Question: I am new to C# WPF and I am creating an application to add Item details to a form. My problem is I want to add item details from a wpf window to a datagrid which is in the main window. I created a class and add properties to set and get values. but I cannot get returns to main window from class. And I want to add those items to the datagrid too.
[
Class Code:
'''
public class AddItemToPRGrid
{
public string ItemNo { get; set; }
public string ItemName { get; set; }
public int Qty { get; set; }
public DateTime expDate { get; set; }
}
'''
Add Items Window Code:
'''
public partial class PnlAddItem : Window
{
public PnlAddItem()
{
InitializeComponent();
}
public static string no;
private void btnAddItem_Click(object sender, RoutedEventArgs e)
{
AddItemToPRGrid addItemToPRGrid = new AddItemToPRGrid();
addItemToPRGrid.ItemNo = txtItemNo.Text;
addItemToPRGrid.ItemName = txtItemName.Text;
addItemToPRGrid.Qty = Convert.ToInt32(txtItemQty.Text);
addItemToPRGrid.expDate = (DateTime)dpItemExpDate.SelectedDate;
this.Visibility = Visibility.Hidden;
}
}
'''
Main Window Code:
'''
public partial class MainWindow : Window
{
public MainWindow()
{
InitializeComponent();
}
private void btnCreatePR_Click(object sender, RoutedEventArgs e)
{
AddItemToPRGrid addItemToPRGrid = new AddItemToPRGrid();
//This MessageBox is used to identify whether the value is return from class
MessageBox.Show(addItemToPRGrid.ItemNo);
}
private void btnAddItem_Click(object sender, RoutedEventArgs e)
{
PnlAddItem AddItemWindow = new PnlAddItem();
AddItemWindow.ShowDialog();
}
}
'''
XAML Code:
'''
<Grid Height="250">
<DataGrid x:Name="dataGridAddItem"
CanUserAddRows="True"
ColumnWidth="*">
<DataGrid.Columns>
<DataGridTextColumn Header="Item No" Binding="{Binding ino}"/>
<DataGridTextColumn Header="Item Name" Binding="{Binding iname}"/>
<DataGridTextColumn Header="Quantity" Binding="{Binding qty}"/>
<DataGridTextColumn Header="Expiry Date" Binding="{Binding expirydate}"/>
</DataGrid.Columns>
</DataGrid>
</Grid>
'''
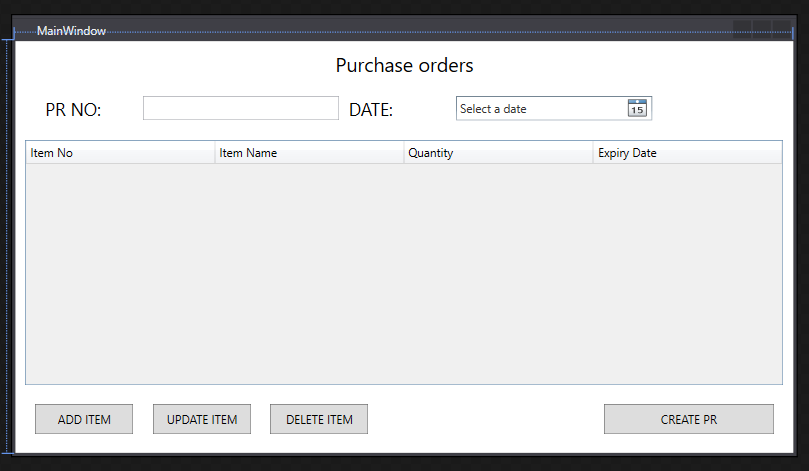
Answer: you can return result via property:
'''
public partial class PnlAddItem : Window
{
public PnlAddItem()
{
InitializeComponent();
}
public AddItemToPRGrid Item { get; private set; }
private void btnAddItem_Click(object sender, RoutedEventArgs e)
{
Item = new AddItemToPRGrid
{
ItemNo = txtItemNo.Text,
ItemName = txtItemName.Text,
Qty = Convert.ToInt32(txtItemQty.Text),
expDate = (DateTime)dpItemExpDate.SelectedDate
};
this.Close();
}
}
'''
then add it to DataGrid:
'''
private void btnAddItem_Click(object sender, RoutedEventArgs e)
{
var AddItemWindow = new PnlAddItem();
AddItemWindow.ShowDialog();
if (AddItemWindow.Item != null)
{
// add to datagrid, e.g. MainDataGrid.Items.Add(AddItemWindow.Item);
}
}
'''